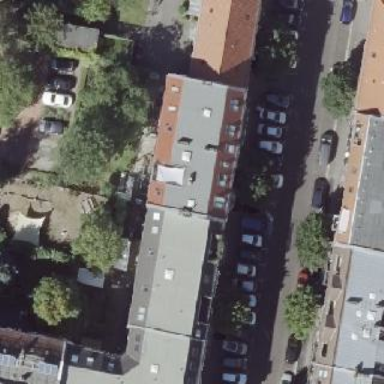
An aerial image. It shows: Unique apartment building with double saltbox roof shape.